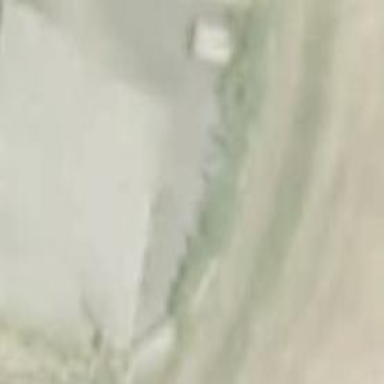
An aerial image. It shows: Shed building.